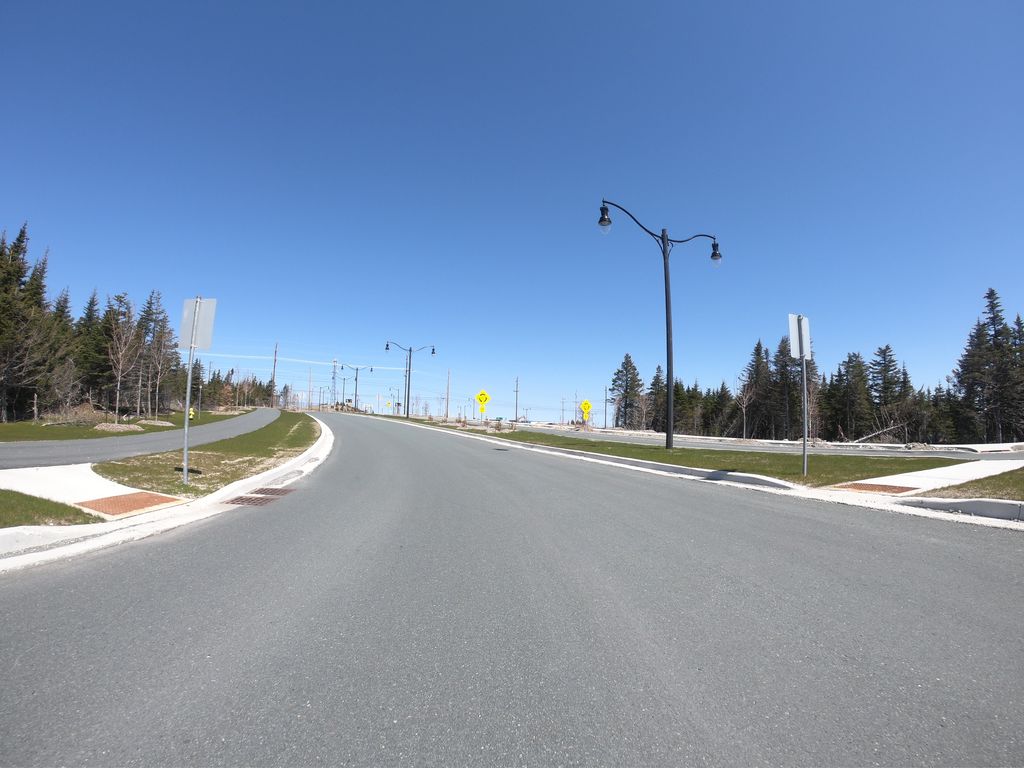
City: st_johns